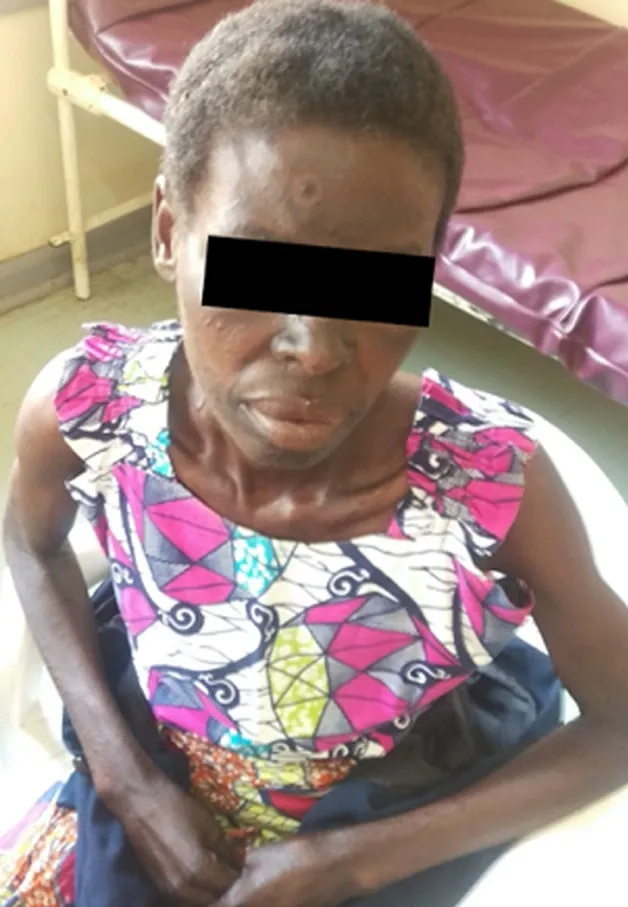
two weeks post-treatment, showing resolving lesions (courtesy of Dr Chishiba Kabengele).
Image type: medical_photograph (oral_photograph)